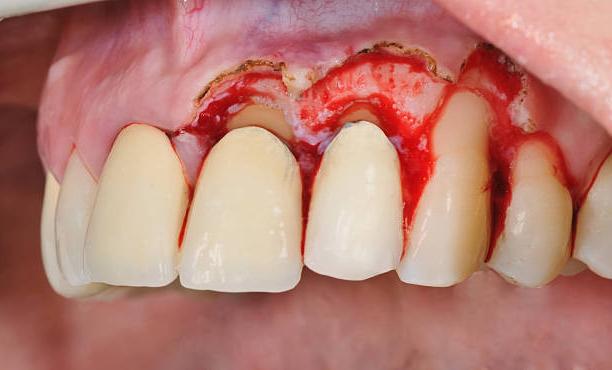
Condition: Gingivitis